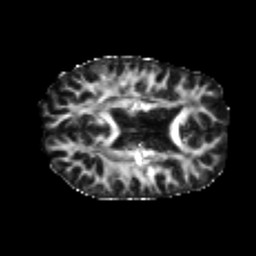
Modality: FA
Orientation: axial
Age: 21
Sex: female
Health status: healthy
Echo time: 0.074 s